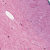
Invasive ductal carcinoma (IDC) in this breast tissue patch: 0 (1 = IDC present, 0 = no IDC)